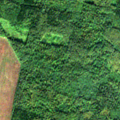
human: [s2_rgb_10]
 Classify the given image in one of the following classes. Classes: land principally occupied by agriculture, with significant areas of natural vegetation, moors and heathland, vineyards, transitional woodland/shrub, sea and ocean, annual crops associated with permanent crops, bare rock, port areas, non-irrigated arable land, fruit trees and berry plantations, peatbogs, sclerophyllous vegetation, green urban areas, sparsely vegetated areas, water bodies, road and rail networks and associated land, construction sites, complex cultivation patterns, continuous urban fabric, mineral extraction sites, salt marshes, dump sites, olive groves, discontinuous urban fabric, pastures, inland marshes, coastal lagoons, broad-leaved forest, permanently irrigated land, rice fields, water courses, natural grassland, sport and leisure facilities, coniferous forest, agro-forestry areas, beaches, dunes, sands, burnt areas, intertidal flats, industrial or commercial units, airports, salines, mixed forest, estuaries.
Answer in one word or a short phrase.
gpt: non-irrigated arable land, broad-leaved forest, mixed forest, transitional woodland/shrub